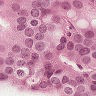
Metastatic tissue present: yes